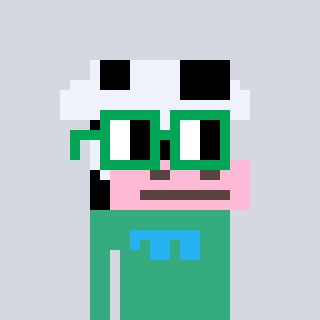
a pixel art character with square green glasses, a cow-shaped head and a teal-colored body on a cool background